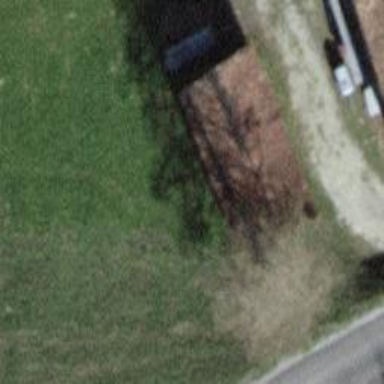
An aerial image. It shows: Garage building.